Question: I'm trying to get my posts to automatically divide into two columns with one column fixed, one scrolling. Example -

Similar to <URL>.
So far I've managed to divide the post into two, though it's not behaving how I want it to. I did -
The HTML
'''
<td class="entry-content-left">
<div class="entry-image">
<td class="entry-content-right">
<?php the_content(); ?>
'''
The CSS
'''
.entry-content-left {
font-size: 18px;
line-height: 26px;
width: 531px;
float: left;
color: #444444;
}
.entry-content-right {
font-size: 18px;
line-height: 26px;
width: 531px;
float: right;
color: #444444;
}
.entry-image {
float: left; width: 75%; position: fixed;
'''
Here is <URL>.
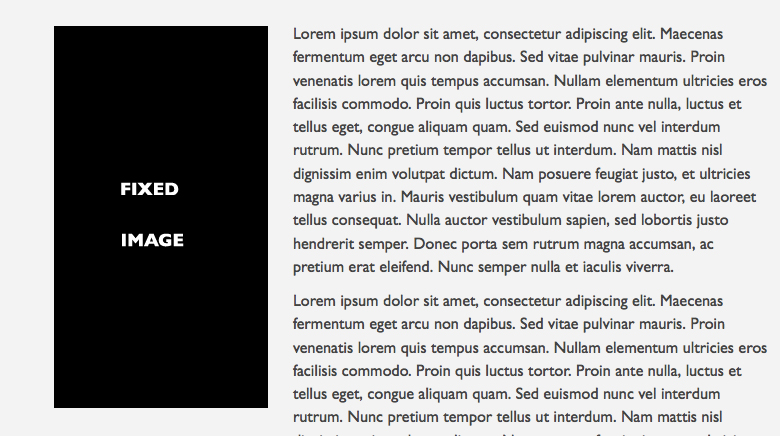
Answer: You can do this using 'position:fixed;' (<URL> that should be the desired layout :
<URL>
'''
<header></header>
<div class="entry-content-left">
<div class="entry-image"></div>
<div class="entry-content-right"></div>
</div>
'''
'''
header{
position:fixed;
width:100%;
top:0;left:0;
height:100px;
background:gold;
}
.entry-image{
position:fixed;
top:100px;left:5%;
width:40%;
}
.entry-image img{
width:100%;
height:auto;
}
.entry-content-right{
width:45%;
margin-left:50%;
margin-top:120px;
}
'''